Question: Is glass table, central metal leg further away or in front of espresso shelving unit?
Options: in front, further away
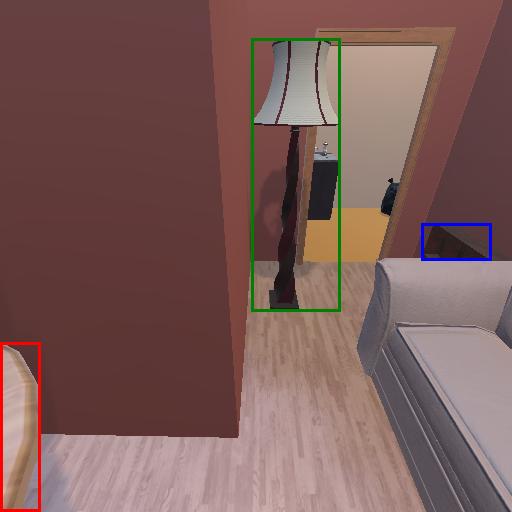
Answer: in front